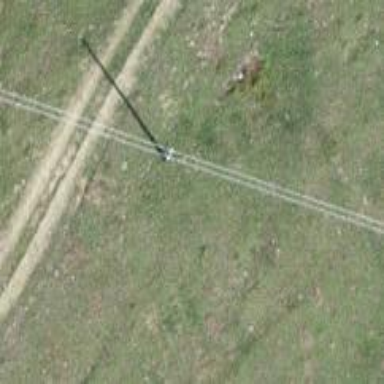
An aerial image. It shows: Utility pole as the man-made structure.